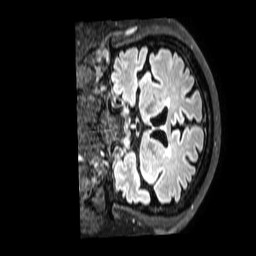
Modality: FLAIR
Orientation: coronal
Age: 58
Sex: male
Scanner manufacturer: philips
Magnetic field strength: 3 T
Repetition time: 4.8 s
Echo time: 0.2795 s